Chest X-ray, PA view. Patient: 79 years old, sex F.
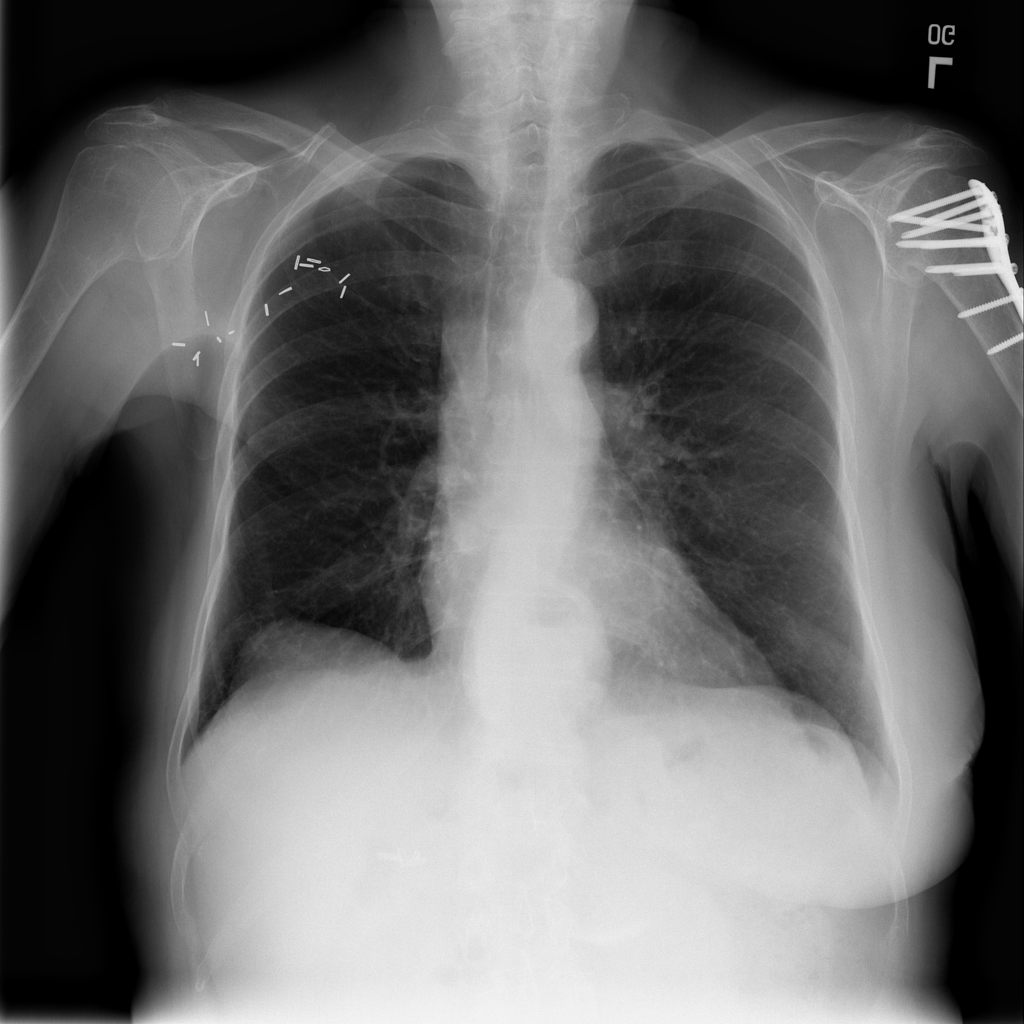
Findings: Hernia